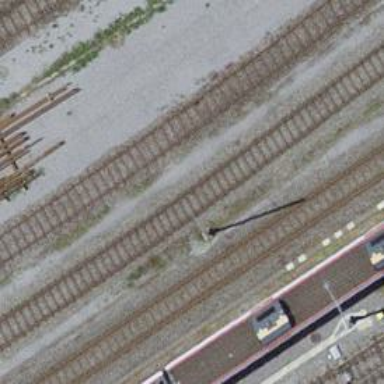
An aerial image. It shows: Railway yard with one track in service.